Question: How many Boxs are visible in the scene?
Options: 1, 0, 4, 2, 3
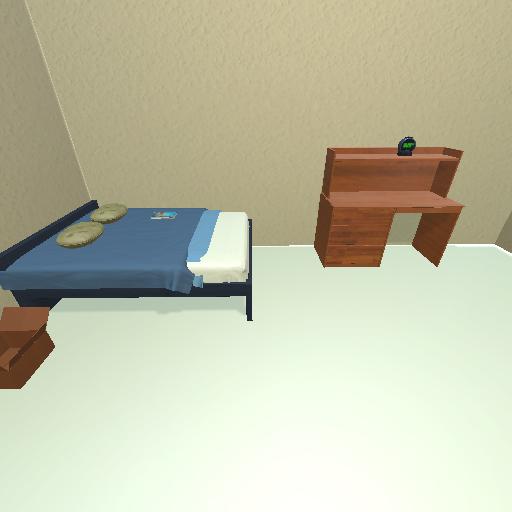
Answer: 1